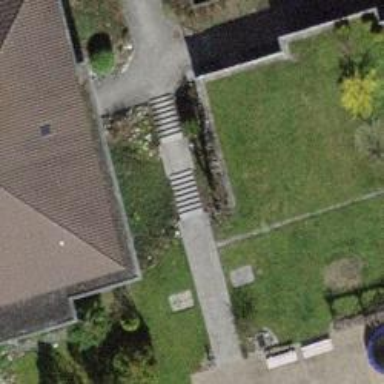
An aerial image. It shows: Road with steps.